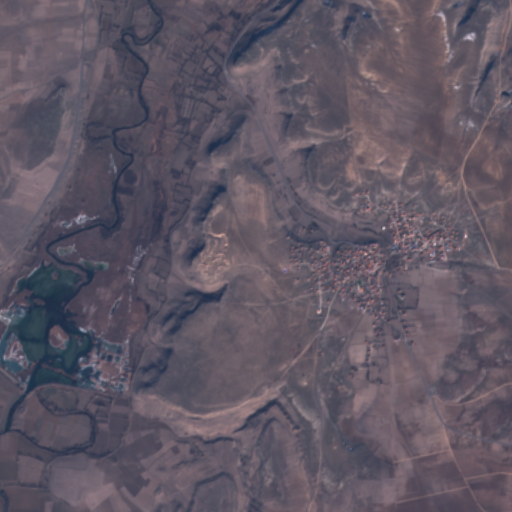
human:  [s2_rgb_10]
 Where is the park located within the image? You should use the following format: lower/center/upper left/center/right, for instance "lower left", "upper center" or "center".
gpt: The park is located in the center right of the image.
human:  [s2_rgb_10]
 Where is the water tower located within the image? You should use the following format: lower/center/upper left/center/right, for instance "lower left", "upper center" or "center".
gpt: The water tower is located in the lower center of the image.
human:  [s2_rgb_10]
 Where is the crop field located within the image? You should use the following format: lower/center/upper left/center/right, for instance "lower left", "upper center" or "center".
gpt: There is no crop field in the image.